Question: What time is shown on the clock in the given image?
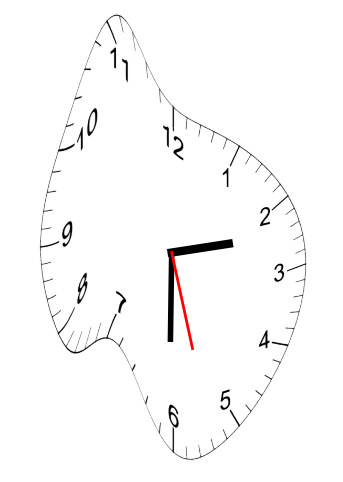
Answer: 02:30:27